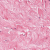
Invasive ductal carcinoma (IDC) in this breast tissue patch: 0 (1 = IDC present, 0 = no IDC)